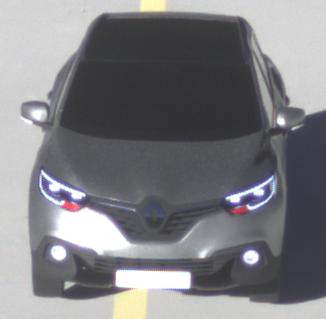
Make: Renault
Model: Kadjar ENERGY TCe 130
Detailed model: Kadjar
Model produced from: 2015/05
Model produced until: 2018/08
Doors: 5
Color: gray
Road condition: dry road
Daytime: sunrise or sunset
Contrast: high contrast